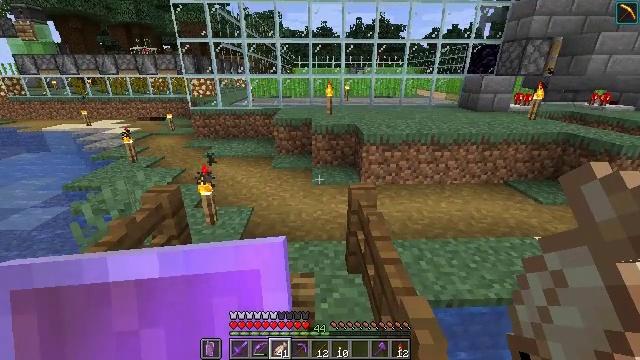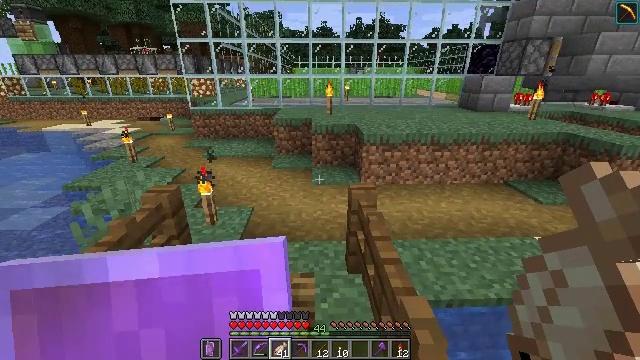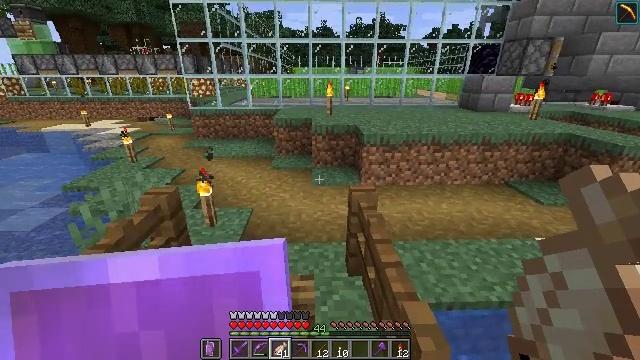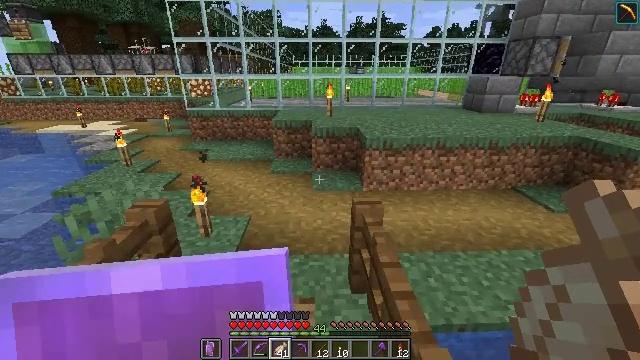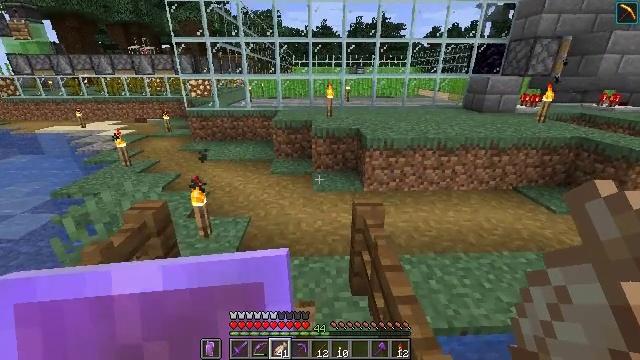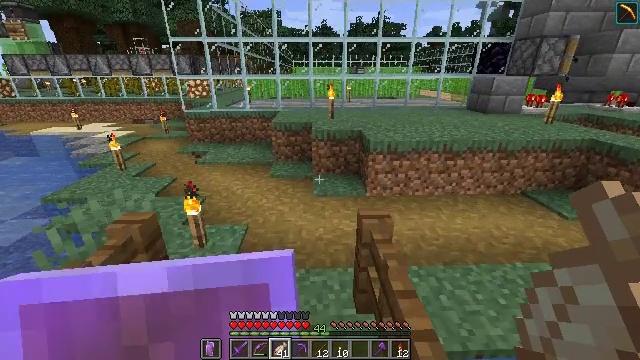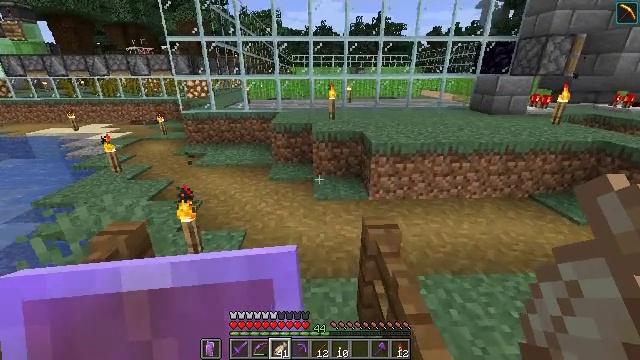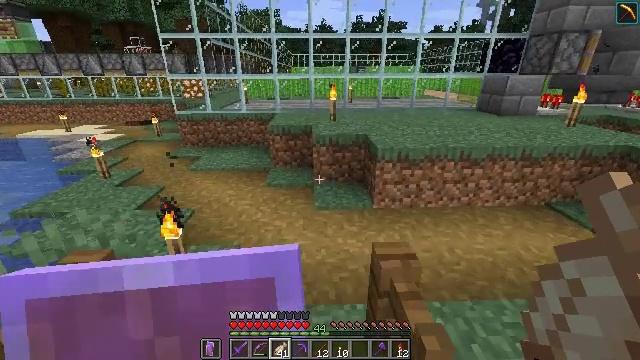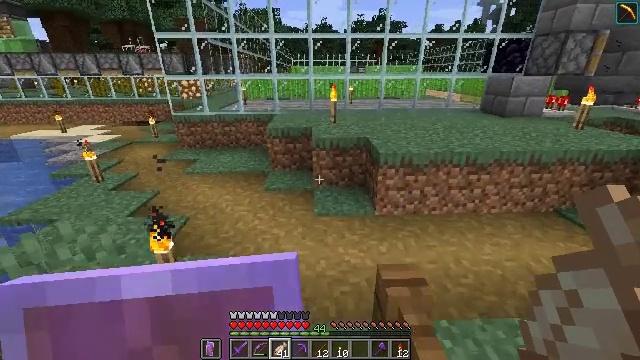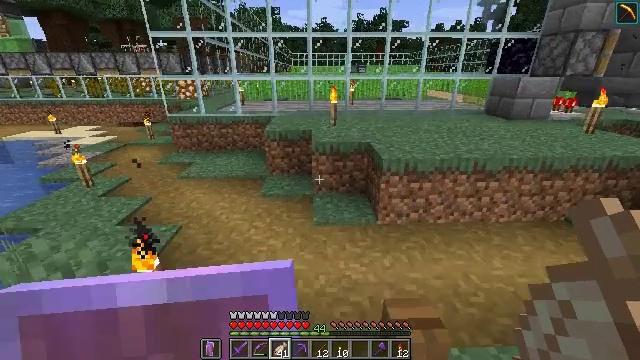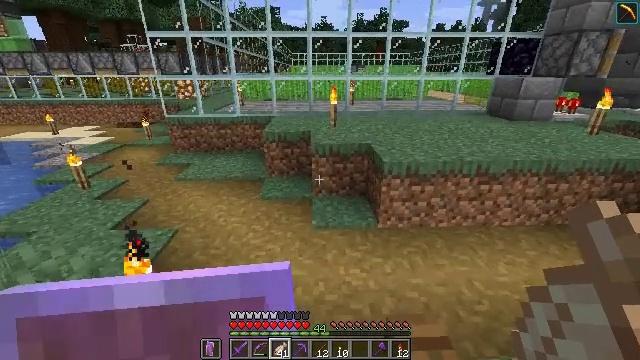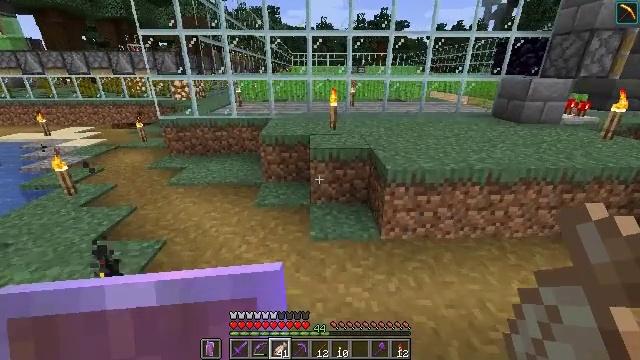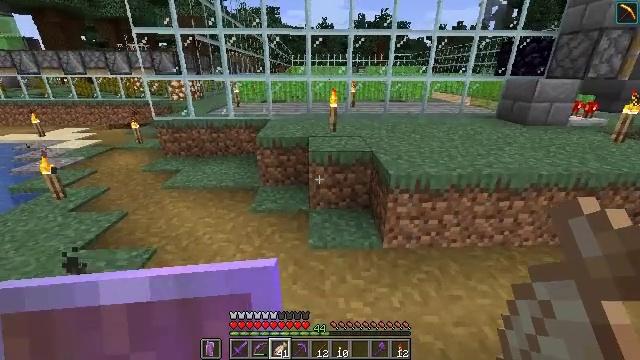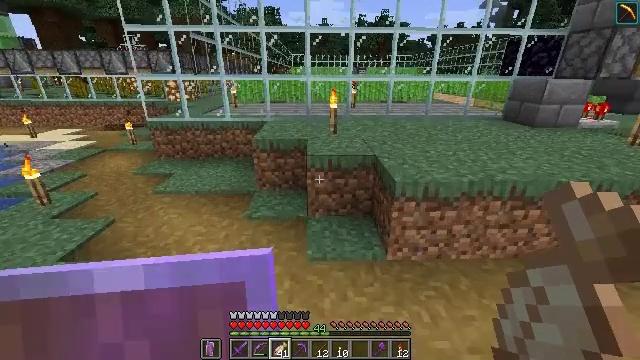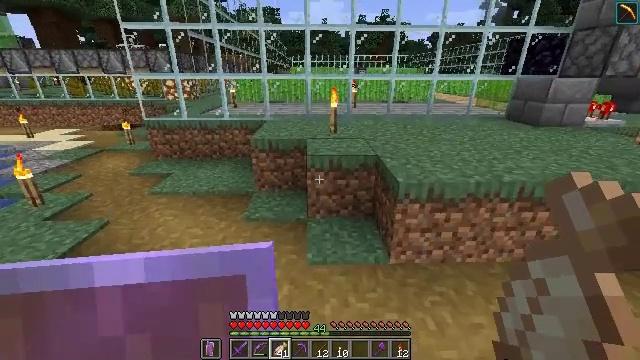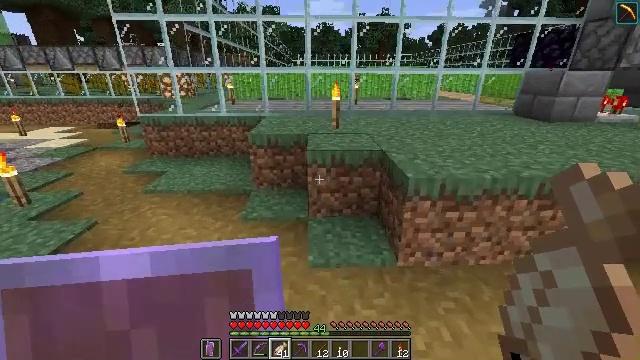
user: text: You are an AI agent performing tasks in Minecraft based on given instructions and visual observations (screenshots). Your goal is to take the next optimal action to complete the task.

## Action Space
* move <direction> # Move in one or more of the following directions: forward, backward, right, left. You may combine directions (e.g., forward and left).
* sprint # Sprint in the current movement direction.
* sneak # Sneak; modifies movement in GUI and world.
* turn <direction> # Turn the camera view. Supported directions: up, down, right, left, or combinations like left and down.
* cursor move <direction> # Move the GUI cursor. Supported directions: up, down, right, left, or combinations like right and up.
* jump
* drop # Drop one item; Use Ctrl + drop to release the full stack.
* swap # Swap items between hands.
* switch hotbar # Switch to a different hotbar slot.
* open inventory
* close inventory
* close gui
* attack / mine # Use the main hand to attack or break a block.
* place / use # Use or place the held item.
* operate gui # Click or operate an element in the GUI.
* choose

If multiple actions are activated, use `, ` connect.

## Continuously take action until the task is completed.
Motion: motion action
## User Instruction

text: Craft a stonecutter.
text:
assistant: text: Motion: no_op
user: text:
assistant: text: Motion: move forward
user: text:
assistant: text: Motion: move forward
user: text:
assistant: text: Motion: move forward
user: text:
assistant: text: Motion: move forward
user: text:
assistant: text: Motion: move forward
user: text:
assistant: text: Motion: move forward
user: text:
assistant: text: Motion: move forward
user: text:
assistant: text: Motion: move forward
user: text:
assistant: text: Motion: move forward
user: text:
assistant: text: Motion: move forward
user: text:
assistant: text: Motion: move forward
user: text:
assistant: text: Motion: move forward
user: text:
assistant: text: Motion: move forward
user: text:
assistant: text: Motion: move forward
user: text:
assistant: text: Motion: move forward
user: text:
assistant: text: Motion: move forward
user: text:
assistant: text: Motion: move forward
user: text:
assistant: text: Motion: move forward
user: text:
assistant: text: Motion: move forward
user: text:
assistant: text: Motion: move forward
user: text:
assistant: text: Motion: move forward, sprint
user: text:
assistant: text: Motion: move forward, sprint
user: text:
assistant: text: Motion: move forward, sprint
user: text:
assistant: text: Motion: move forward, sprint, turn right
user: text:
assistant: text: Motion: move forward, sprint, turn right and down, jump
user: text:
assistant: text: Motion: move forward, sprint, turn right, jump
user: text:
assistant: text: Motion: move forward, sprint, jump
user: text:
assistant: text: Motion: move forward, sprint, jump
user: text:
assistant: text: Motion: move forward, sprint